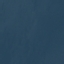
Land use / land cover class: SeaLake